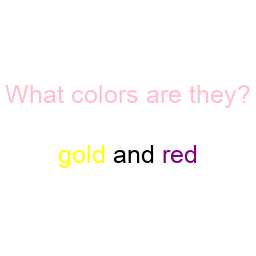
Color: yellow, purple
Color name shown: gold, red
Background color: white
Question text color: pink